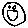
Label: smiley face